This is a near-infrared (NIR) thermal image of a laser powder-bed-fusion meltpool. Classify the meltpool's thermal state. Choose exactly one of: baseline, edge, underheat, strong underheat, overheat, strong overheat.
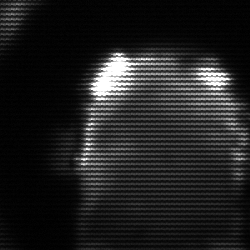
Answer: baseline